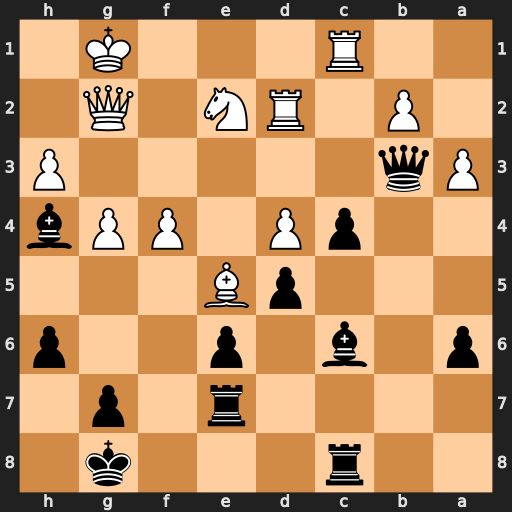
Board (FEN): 2r3k1/4r1p1/p1b1p2p/3pB3/2pP1PPb/Pq5P/1P1RN1Q1/2R3K1
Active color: b
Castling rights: -
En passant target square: -
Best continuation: Qe3+ Kh1 Qxd2